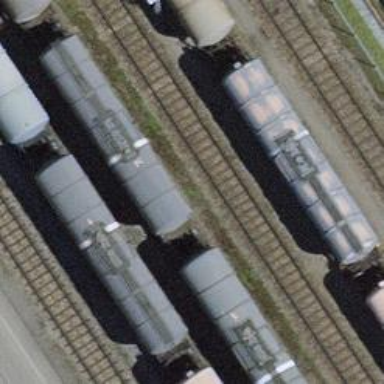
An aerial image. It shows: Railway yard.